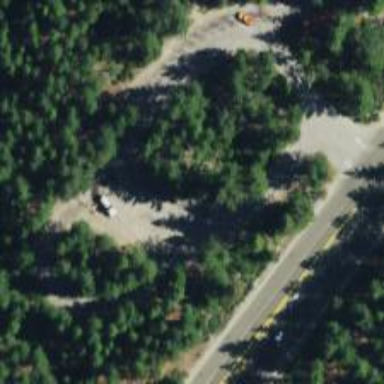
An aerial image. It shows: Rest area along the road with picnic tables.